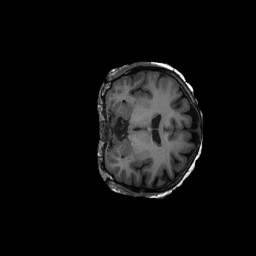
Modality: T1w
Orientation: coronal
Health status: ill
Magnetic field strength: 3 T